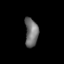
Tissue: lung
Cell type: Endothelial cells
Senescence score: 0.1654
Nuclear area (px): 370
Mean DAPI intensity: 113.392